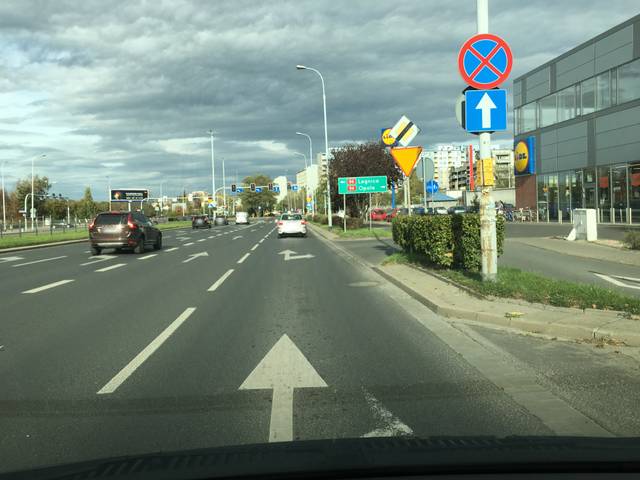
Region: Germany
Coordinates: 51.082, 17.035